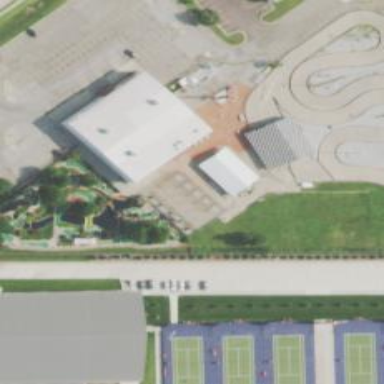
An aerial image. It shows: Miniature golf leisure land.